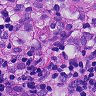
Metastatic tissue present: yes